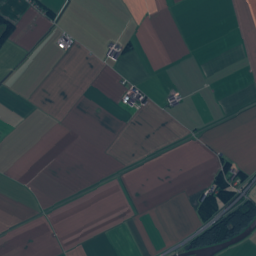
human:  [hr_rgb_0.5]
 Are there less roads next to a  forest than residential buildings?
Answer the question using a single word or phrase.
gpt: no

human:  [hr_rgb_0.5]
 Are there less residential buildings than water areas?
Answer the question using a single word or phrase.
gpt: no

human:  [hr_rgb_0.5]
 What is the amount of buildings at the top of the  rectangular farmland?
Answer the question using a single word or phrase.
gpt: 14

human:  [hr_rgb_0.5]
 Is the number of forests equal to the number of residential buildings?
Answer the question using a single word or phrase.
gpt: no

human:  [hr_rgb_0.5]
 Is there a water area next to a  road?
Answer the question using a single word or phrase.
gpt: yes

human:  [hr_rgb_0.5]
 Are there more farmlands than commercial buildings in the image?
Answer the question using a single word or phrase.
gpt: yes

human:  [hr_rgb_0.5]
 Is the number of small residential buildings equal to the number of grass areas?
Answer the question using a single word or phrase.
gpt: no

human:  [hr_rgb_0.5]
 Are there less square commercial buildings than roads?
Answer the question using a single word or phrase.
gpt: yes

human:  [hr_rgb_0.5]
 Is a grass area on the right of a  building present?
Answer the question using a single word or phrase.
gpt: yes

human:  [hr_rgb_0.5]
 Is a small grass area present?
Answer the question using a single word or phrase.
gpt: yes

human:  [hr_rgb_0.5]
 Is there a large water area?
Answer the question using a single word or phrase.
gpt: yes

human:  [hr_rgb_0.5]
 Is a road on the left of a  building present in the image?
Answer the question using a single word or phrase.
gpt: yes

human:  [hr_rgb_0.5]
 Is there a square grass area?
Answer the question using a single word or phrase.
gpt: no

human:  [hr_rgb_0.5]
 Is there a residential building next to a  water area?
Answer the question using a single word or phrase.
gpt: yes

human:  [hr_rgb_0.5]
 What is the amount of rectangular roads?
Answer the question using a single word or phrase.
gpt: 0

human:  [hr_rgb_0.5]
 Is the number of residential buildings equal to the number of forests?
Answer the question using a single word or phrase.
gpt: no

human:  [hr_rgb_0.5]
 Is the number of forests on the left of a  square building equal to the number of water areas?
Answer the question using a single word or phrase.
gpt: no

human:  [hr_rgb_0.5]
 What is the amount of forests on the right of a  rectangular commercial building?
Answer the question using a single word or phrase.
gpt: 0

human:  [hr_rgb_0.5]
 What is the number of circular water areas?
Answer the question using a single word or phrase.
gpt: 0

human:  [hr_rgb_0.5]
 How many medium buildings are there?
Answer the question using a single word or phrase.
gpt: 13

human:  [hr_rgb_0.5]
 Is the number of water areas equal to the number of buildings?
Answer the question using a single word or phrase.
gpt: no

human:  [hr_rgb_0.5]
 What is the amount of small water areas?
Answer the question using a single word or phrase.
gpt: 3

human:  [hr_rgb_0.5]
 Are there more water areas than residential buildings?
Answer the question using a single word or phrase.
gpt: no

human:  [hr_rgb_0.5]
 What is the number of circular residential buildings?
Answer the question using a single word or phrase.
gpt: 4

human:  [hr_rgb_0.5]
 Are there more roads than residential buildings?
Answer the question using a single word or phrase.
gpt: yes

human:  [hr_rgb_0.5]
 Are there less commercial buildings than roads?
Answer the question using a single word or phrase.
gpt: yes

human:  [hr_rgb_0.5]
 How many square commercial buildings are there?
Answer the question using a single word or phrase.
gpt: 0

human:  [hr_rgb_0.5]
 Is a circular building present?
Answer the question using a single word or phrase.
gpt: yes

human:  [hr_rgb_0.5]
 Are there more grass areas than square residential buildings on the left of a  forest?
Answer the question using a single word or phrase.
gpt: yes

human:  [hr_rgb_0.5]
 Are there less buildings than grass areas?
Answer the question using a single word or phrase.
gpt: no

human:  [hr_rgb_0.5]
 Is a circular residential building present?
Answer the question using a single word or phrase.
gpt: yes

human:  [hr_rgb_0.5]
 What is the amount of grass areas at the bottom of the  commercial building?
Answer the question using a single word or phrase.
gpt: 34

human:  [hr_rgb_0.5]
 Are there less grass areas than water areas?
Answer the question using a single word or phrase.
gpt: no

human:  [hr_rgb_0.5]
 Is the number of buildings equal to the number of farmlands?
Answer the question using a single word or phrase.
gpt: no

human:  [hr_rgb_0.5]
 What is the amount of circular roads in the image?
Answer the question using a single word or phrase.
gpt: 0

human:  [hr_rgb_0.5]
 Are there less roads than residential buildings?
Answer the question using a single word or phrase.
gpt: no